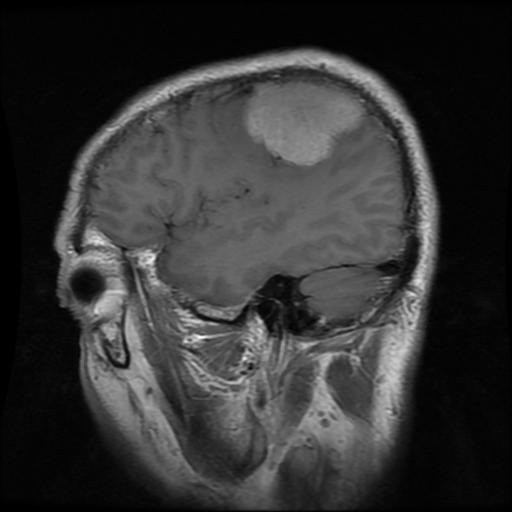
Label: meningioma